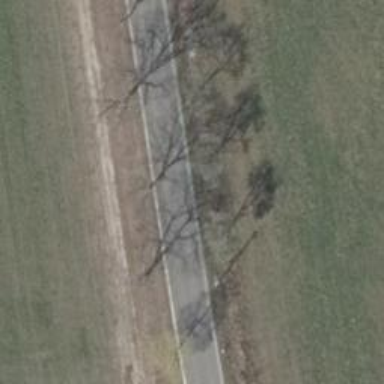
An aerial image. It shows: Row of broadleaved trees.